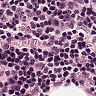
Metastatic tissue present: no